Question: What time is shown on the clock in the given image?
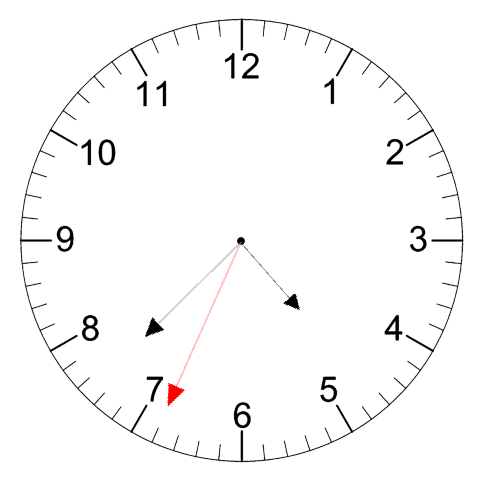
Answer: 04:37:34